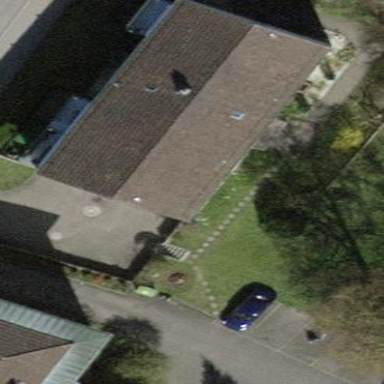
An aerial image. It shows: Apartments building with pitched roof.